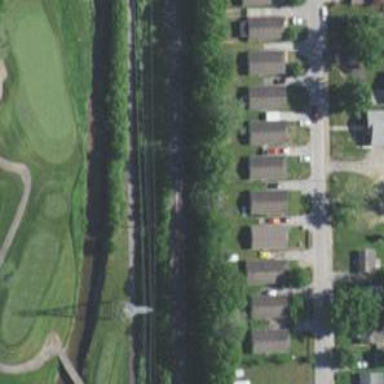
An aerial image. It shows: Path for golf carts.